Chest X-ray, PA view. Patient: 37 years old, sex M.
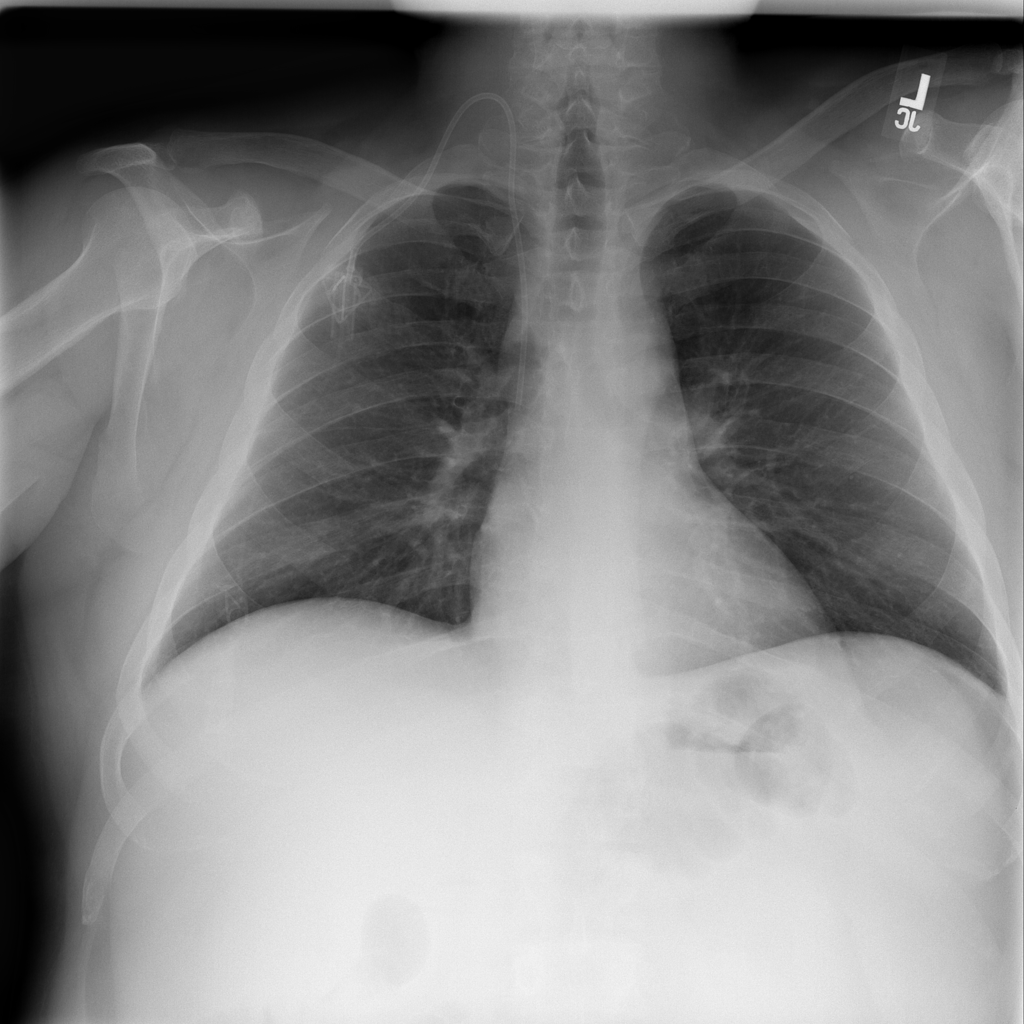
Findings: No Finding